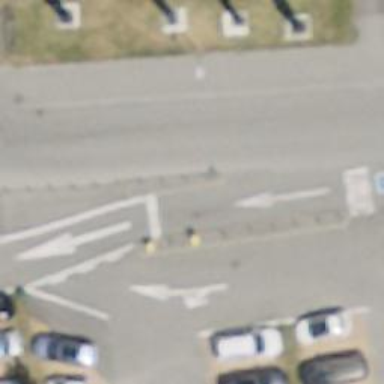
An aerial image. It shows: Lift gate barrier.